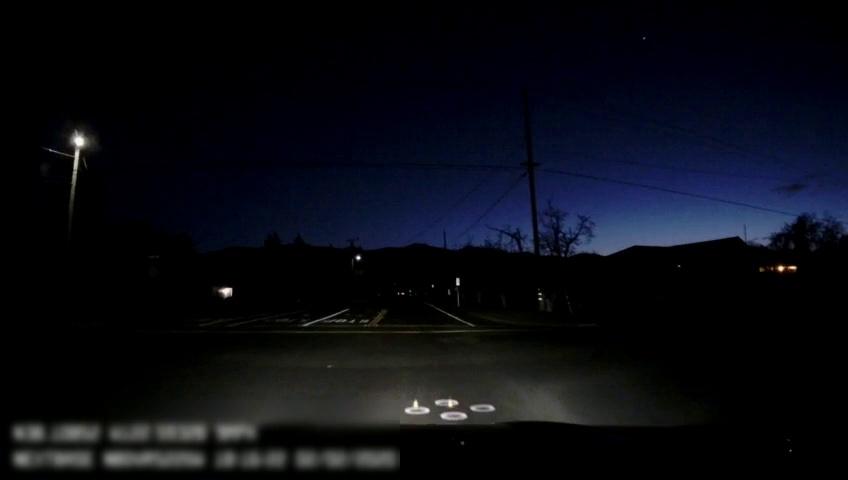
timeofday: Night
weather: Other
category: Drivable Space
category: Lanes | Alternate Lane
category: Lanes | Opposite Lane
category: Lanes | Alternate Lane
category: Lanes | Current Lane